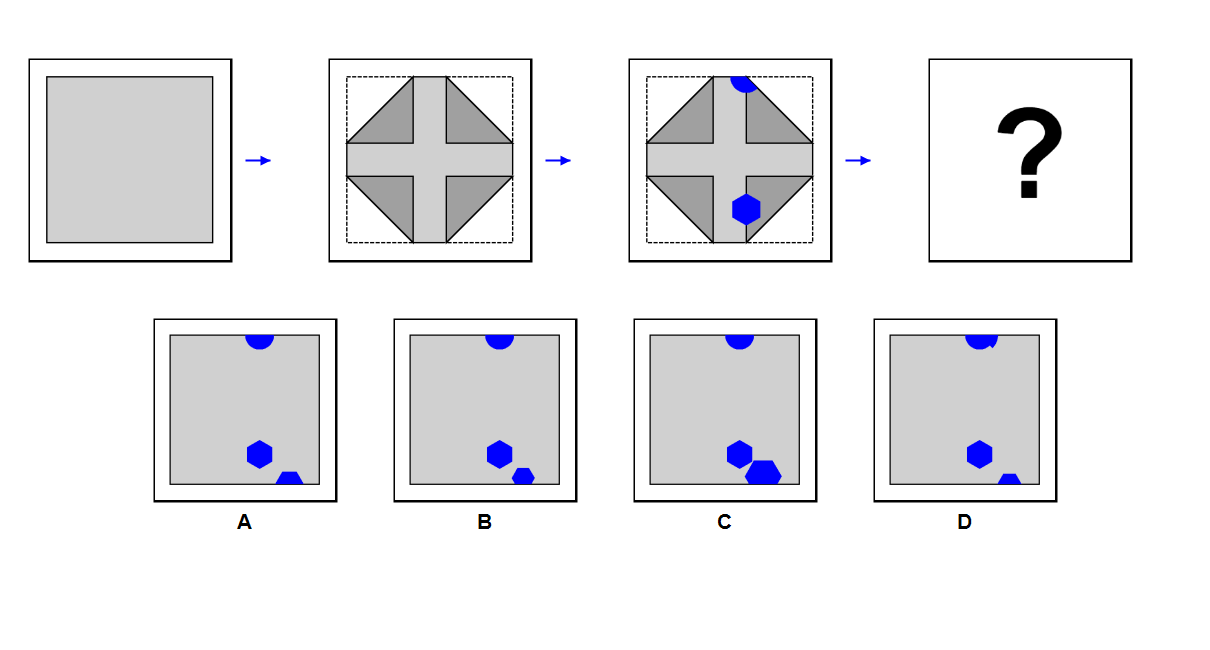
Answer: A